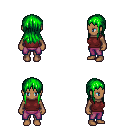
a pixel art fantasy rpg character, female body template, human, dark skin, maroon sleeveless shirt, magenta pants, green unkempt hairstyle, four views (front, back, left, right), 2x2 character sprite sheet, small pixel art, hard edges, no anti-aliasing